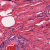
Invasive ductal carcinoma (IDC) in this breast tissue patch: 0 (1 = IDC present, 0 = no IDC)